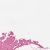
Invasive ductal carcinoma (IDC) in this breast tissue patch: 0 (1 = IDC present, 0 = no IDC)